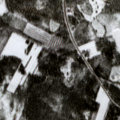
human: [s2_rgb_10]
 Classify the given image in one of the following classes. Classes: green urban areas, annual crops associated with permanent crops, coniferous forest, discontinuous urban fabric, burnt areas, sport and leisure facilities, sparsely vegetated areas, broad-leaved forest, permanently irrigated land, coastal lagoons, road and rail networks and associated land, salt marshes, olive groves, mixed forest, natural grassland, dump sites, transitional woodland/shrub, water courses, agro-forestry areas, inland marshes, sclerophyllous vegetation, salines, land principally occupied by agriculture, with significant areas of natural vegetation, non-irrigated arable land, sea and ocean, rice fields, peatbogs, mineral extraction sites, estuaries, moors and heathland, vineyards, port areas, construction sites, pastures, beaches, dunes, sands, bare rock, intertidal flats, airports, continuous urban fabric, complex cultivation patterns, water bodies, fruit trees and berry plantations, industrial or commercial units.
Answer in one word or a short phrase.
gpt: coniferous forest, transitional woodland/shrub